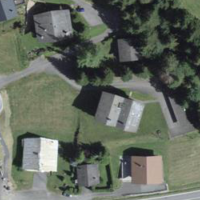
EUNIS habitat code: 23
Species observed at this site:
Petasites albus